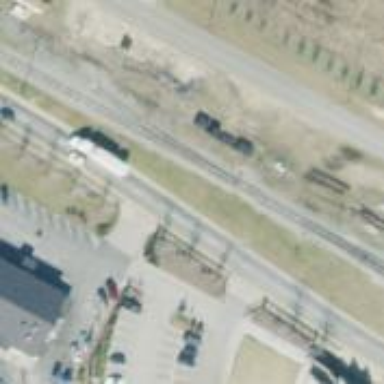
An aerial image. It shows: Railway spur junction.